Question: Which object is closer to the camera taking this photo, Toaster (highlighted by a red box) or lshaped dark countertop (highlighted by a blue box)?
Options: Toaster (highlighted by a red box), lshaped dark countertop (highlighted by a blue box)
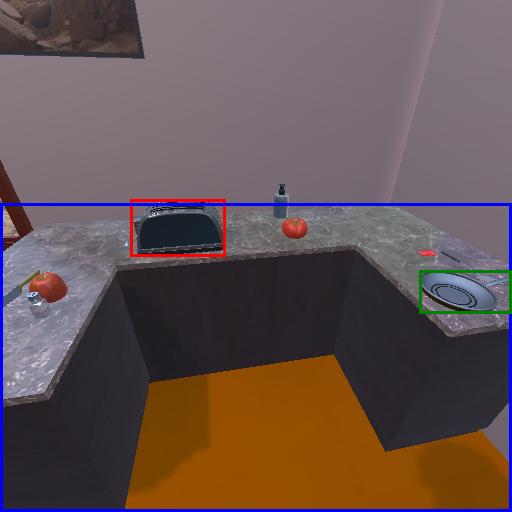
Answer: Toaster (highlighted by a red box)